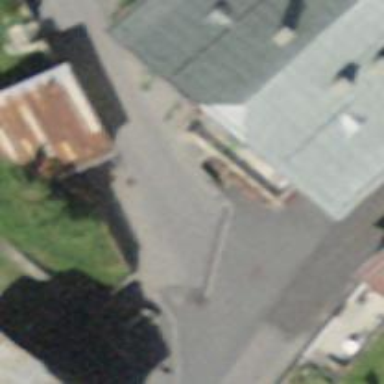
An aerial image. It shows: Bus stop with platform for public transport.